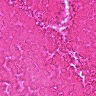
Metastatic tissue present: no